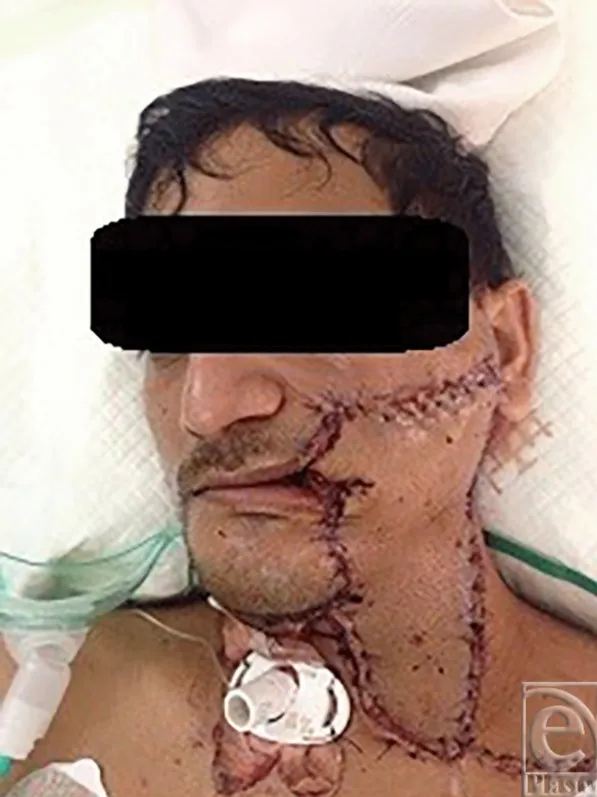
Postoperative day 4.
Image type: medical_photograph (other_medical_photograph)